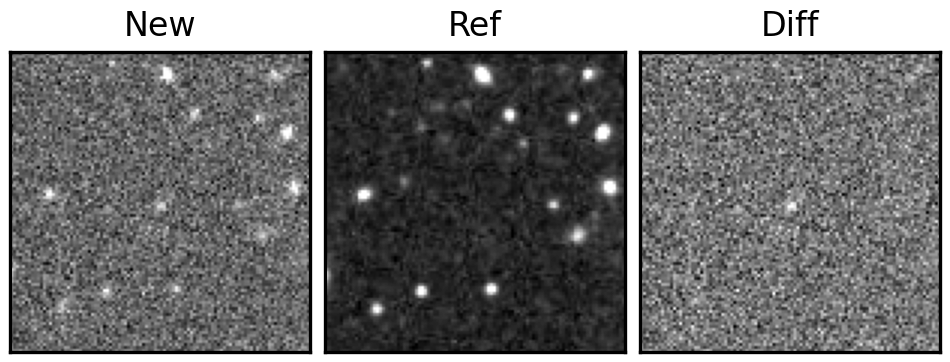
Label: real